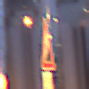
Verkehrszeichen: Steigung10
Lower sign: LaengeEinerStrecke3
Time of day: Night
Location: Outdoor (Urban)
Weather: PartlyCloudy
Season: NotSpecified
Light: Artificial